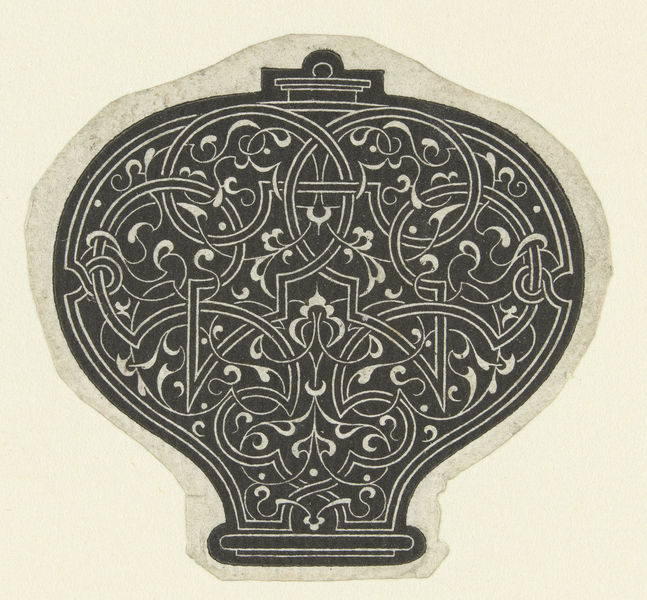
Titel: Knop, gedecoreerd met moresken en arabesken
Künstler: Jean de (I) Gourmont
Standort: Amsterdam
Institution: Rijksmuseum
Schlagwörter: blumen, muster, ornament, amphore, gefäß, bauchig